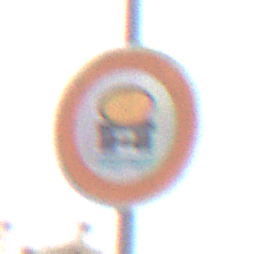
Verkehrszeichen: VerbotFahrzeugeWassergefaehrdenderLadung
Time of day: Midday
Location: Outdoor (Suburban)
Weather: Overcast
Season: NotSpecified
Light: Natural